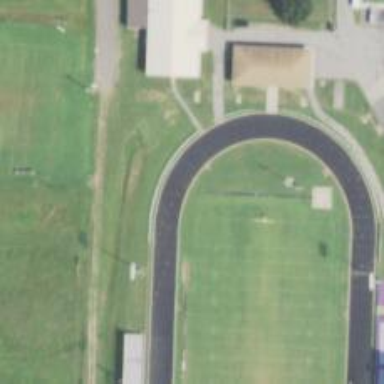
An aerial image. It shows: Athletics track located in leisure land area.